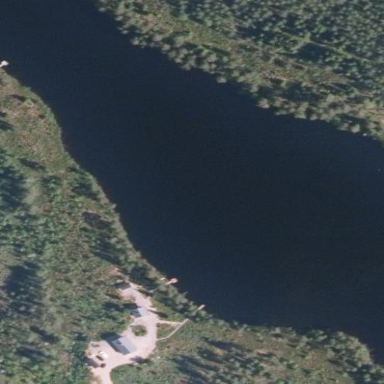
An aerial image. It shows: Serene lake.